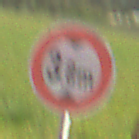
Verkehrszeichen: TatsaechlicheHoehe
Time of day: MorningAfternoon
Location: Outdoor (RoadRail)
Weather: Clear
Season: NotSpecified
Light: Natural